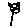
Label: cat